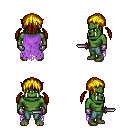
a pixel art fantasy rpg character, male body template, orc, green skin, maroon tattered cape, teal pants, blonde twin-tailed hairstyle, metal gloves, dagger, four views (front, back, left, right), 2x2 character sprite sheet, small pixel art, hard edges, no anti-aliasing